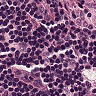
Metastatic tissue present: no